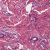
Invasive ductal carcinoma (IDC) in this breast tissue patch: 1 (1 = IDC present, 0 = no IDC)